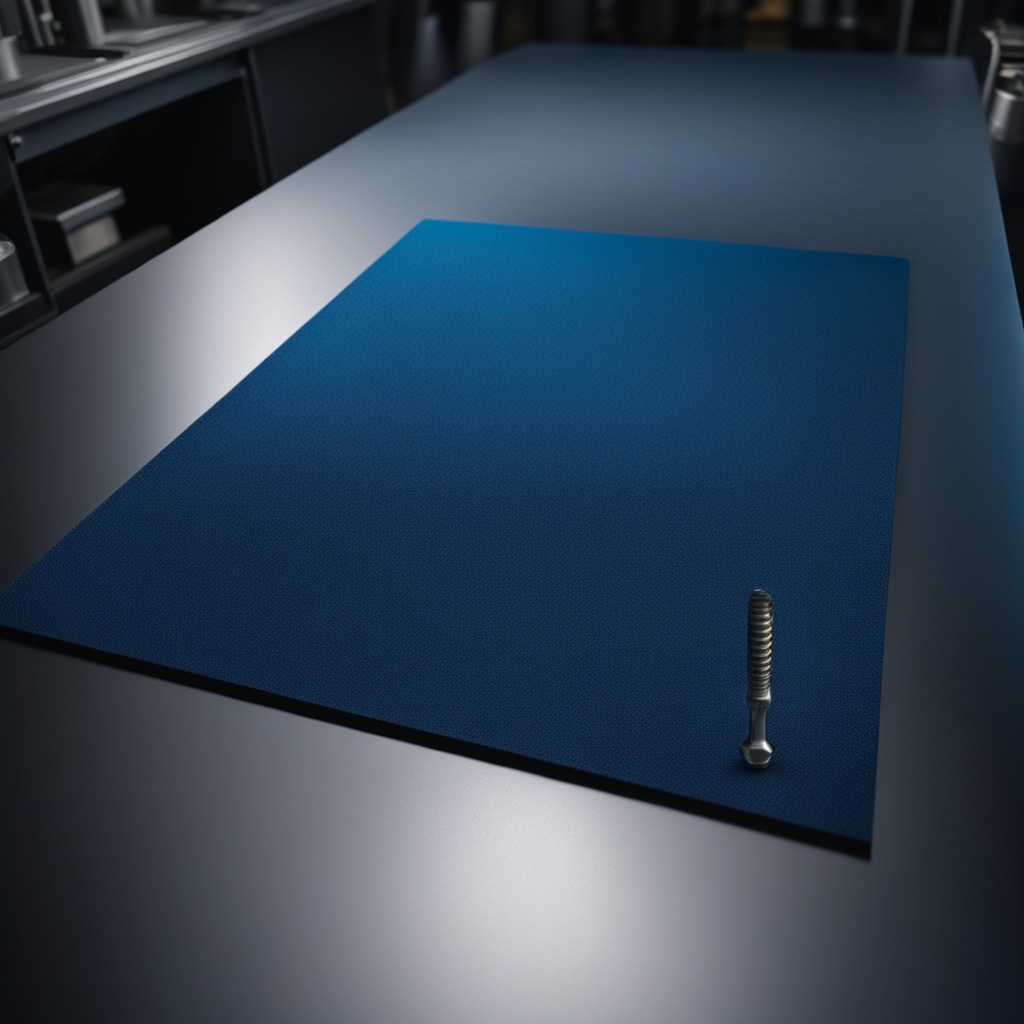
A metal screw is lying on the granite tabletop inside a workshop at night.